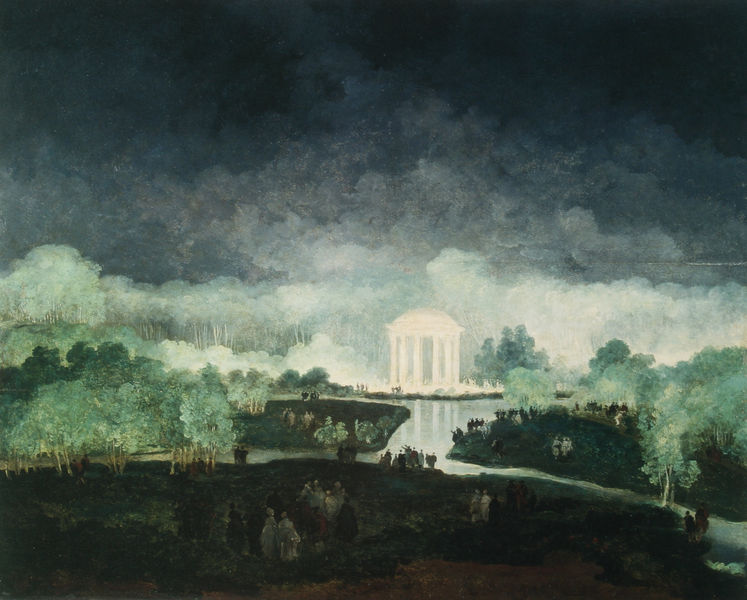
Titel: Nächtliches Fest mit Feuerwerk, gegeben von der Königin für den Comte du Nord im Park des Petit Trianon
Künstler: Hubert Robert
Standort: Quimper
Institution: Musée de Beaux Arts
Schlagwörter: baum, blau, dunkel, gemälde, gewitter, gruppe, himmel, mann, schatten, wasser, weiß, wolken, aquarell, bäume, fluss, frauen, grün, impressionismus, landschaft, menschen, see, ufer, abend, braun, damen, frau, grau, hell, hintergrund, kleid, licht, männer, nacht, schwarz, säule, säulen, vordergrund, dach, gebäude, gras, park, tiere, wiese, wolke, fest, gesellschaft, leute, malerei, tanz, versammlung, feier, architektur, öl, bach, erde, flusslauf, spiegelung, wind, busch, gewässer, kanal, rauch, insel, pflanzen, kontrast, wald, weiher, garten, bewölkt, sommer, düster, dunst, nebel, inszenierung, kuppel, böschung, ölgemälde, sturm, unwetter, wetter, finster, stimmung, warten, leuchten, flucht, regen, antike, spaziergang, wälder, lichtung, gefahr, bedrohlich, schein, erleuchtet, finsternis, blitz, dunkle, mystisch, tempel, monopteros, pavillon, rundtempel, tholos, spaziergänger, pavillion, zorn, mystik, unheimlich, mausoleum, gewitterstimmung, flüsse, inseln, palais, paare, rondell, rotunde, tempietto, landschaftsgarten, gell, wolkenbruch, pavilion, unwirklich, verschattung, mondfinsternis, sonnenfinsternis, monopterus, mysteriös, menshcen, an nacht, atlantis, dix-huitième siècle, gespentisch, hintergrunde, kontarst, menopteros, tollos, 1900, +gewitter, konstrastiv